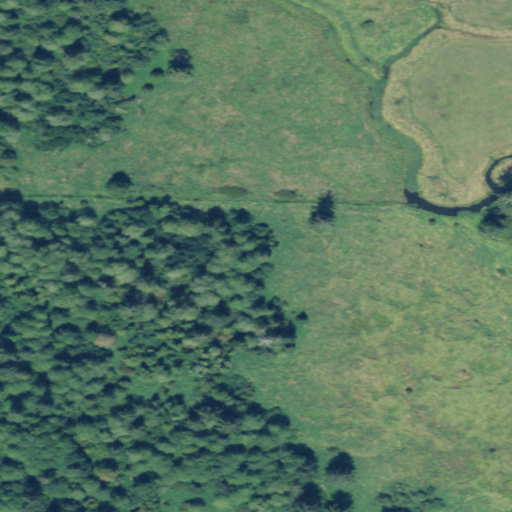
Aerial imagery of valley in Washington named West Valley containing herbaceous wetlands and woody wetlands